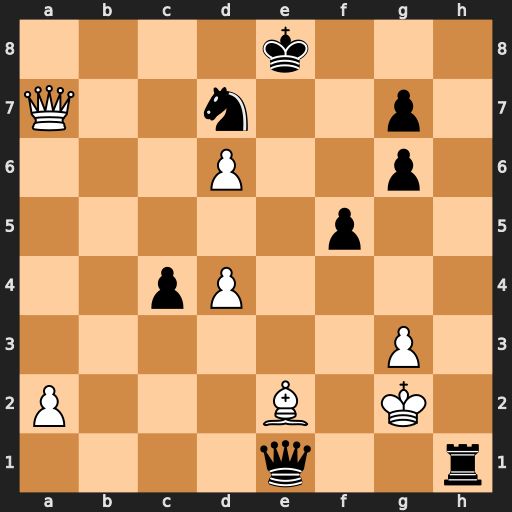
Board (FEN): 4k3/Q2n2p1/3P2p1/5p2/2pP4/6P1/P3B1K1/4q2r
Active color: w
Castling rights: -
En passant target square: -
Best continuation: Qa8+ Kf7 Bxc4+